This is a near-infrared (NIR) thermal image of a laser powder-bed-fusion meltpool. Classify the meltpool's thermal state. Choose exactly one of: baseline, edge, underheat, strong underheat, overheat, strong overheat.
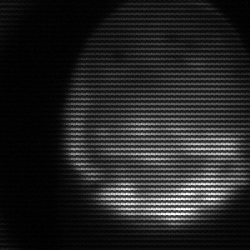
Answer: edge